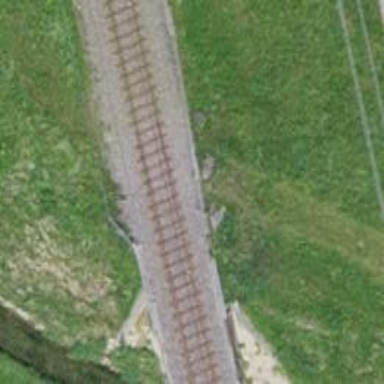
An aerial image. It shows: Railway level crossing.